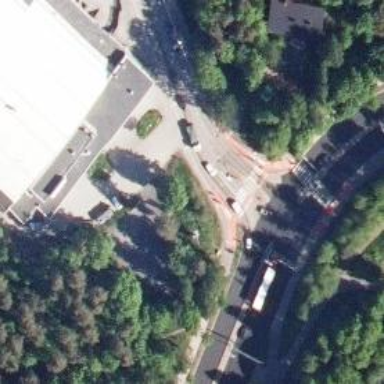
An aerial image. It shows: Crossing on the cycleway.